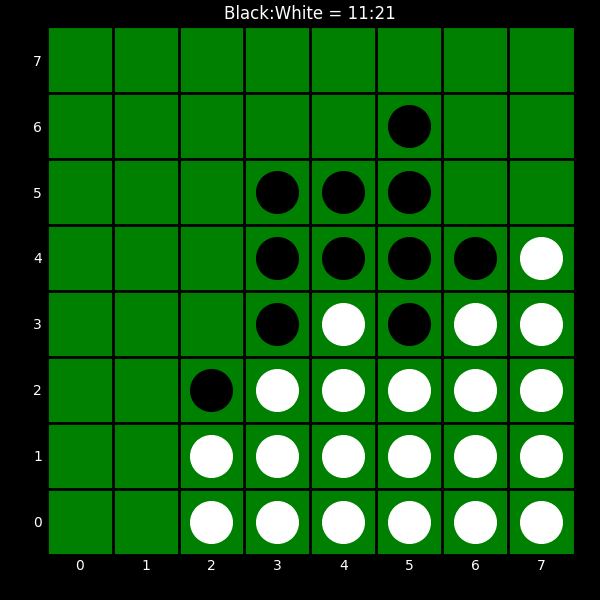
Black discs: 11
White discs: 21